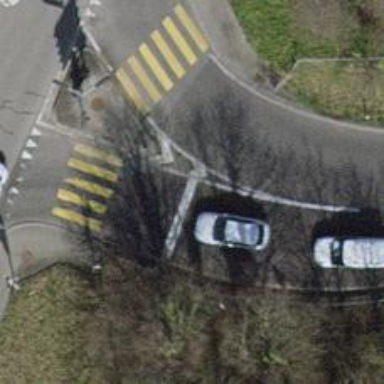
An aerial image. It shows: Road with traffic signals.